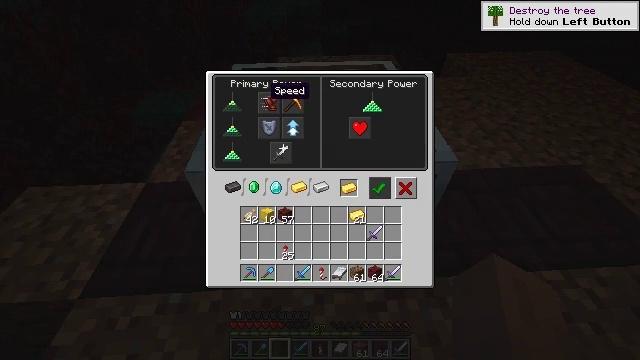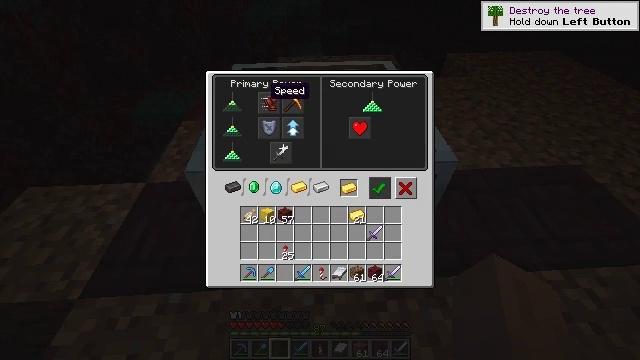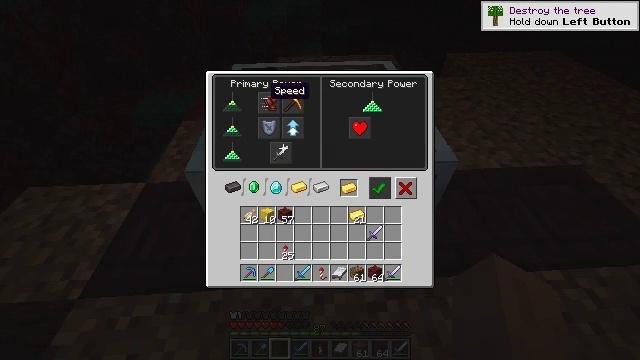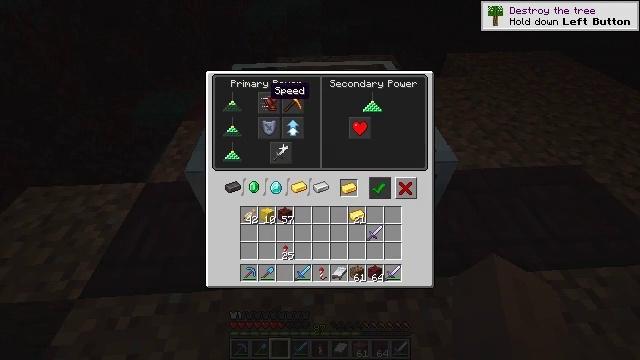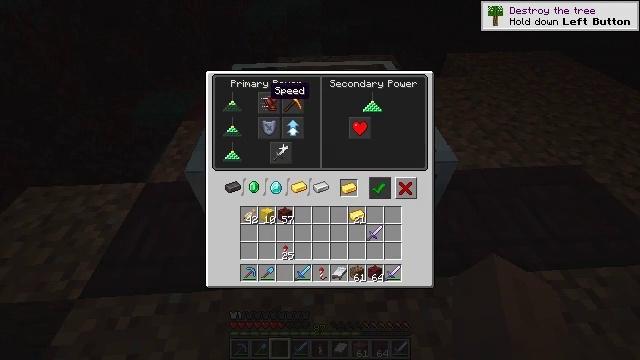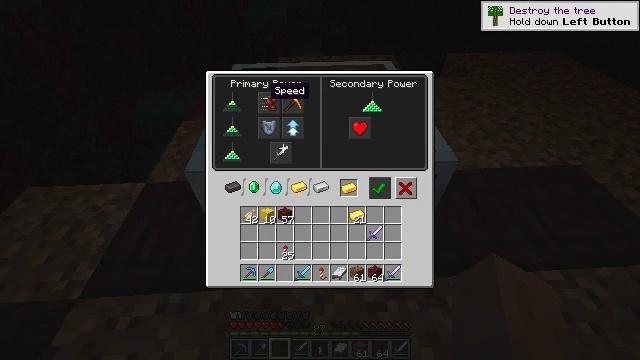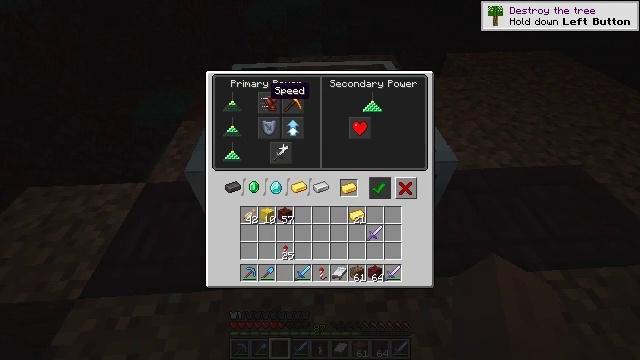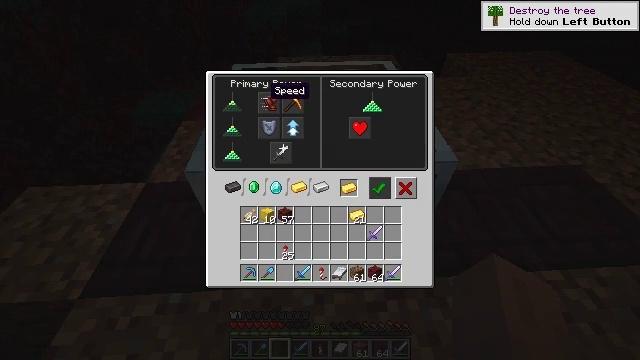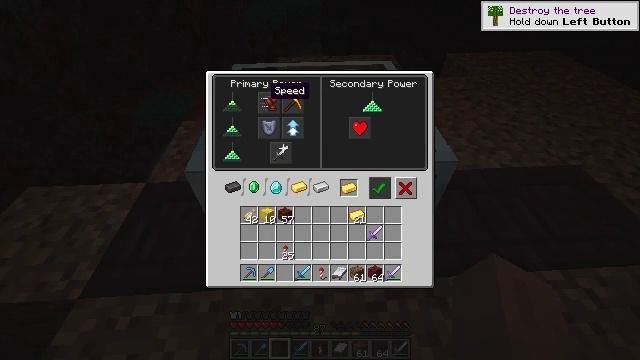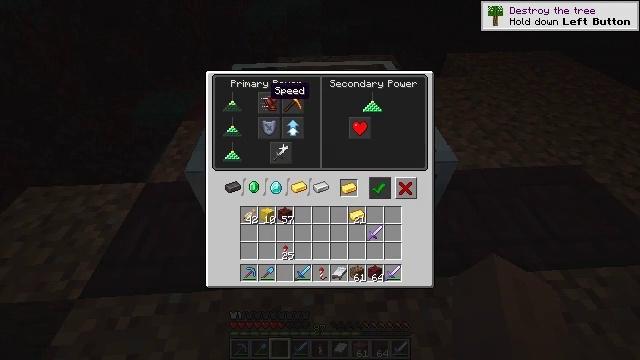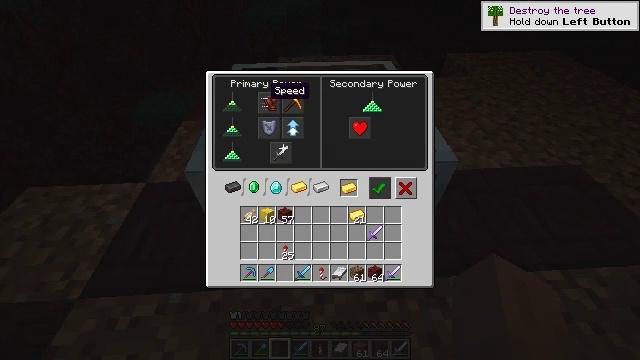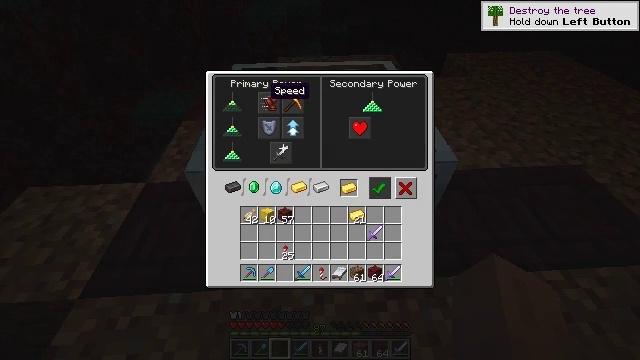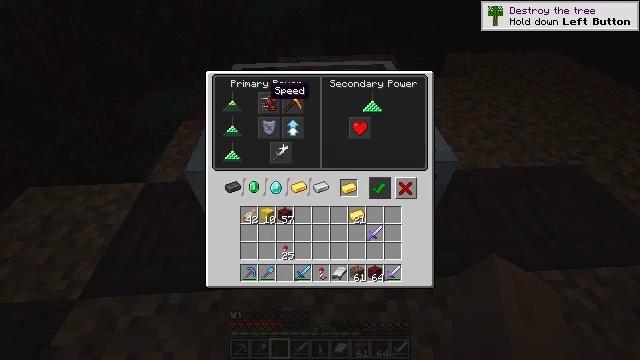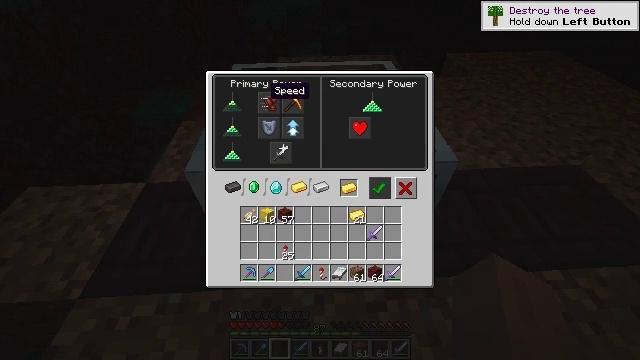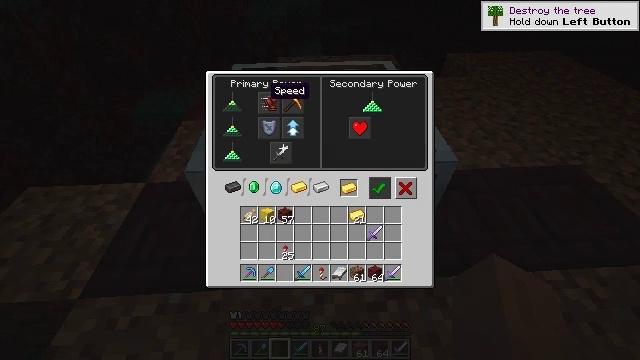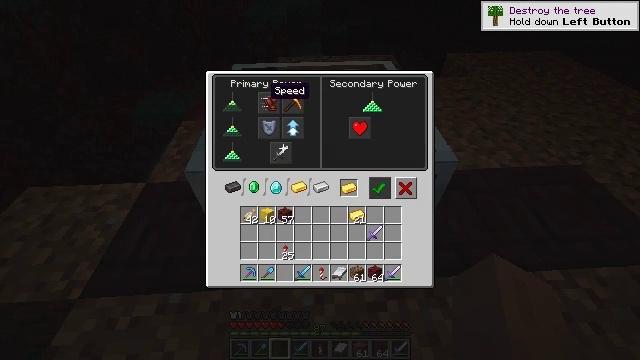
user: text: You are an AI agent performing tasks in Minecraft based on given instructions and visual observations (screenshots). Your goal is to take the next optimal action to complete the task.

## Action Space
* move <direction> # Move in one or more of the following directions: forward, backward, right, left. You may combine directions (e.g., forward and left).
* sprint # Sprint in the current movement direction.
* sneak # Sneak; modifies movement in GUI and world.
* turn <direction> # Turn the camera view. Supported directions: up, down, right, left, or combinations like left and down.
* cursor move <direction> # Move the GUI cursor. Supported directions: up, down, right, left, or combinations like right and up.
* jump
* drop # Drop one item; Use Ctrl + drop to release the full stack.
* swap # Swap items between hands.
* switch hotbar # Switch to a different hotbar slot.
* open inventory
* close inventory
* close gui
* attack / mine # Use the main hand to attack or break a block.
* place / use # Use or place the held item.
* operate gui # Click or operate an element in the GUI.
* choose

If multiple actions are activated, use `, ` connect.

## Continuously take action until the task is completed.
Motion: motion action
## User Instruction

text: Attack the beacon to dismantle it.
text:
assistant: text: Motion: no_op
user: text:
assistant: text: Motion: no_op
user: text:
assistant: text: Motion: no_op
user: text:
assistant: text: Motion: no_op
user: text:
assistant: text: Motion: no_op
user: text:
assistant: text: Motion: no_op
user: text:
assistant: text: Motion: no_op
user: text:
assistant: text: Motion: no_op
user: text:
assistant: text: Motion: no_op
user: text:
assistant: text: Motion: no_op
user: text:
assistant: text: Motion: no_op
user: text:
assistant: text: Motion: no_op
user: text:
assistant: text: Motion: no_op
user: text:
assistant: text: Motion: no_op
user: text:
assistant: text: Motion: no_op
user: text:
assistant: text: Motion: no_op
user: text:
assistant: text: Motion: no_op
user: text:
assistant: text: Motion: no_op
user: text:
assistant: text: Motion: no_op
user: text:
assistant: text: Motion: no_op
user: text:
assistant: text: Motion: no_op
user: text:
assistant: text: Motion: no_op
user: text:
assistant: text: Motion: no_op
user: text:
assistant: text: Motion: no_op
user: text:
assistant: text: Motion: no_op
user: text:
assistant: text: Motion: no_op
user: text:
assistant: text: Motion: no_op
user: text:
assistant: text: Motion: no_op
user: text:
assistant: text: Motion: no_op
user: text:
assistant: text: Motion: no_op